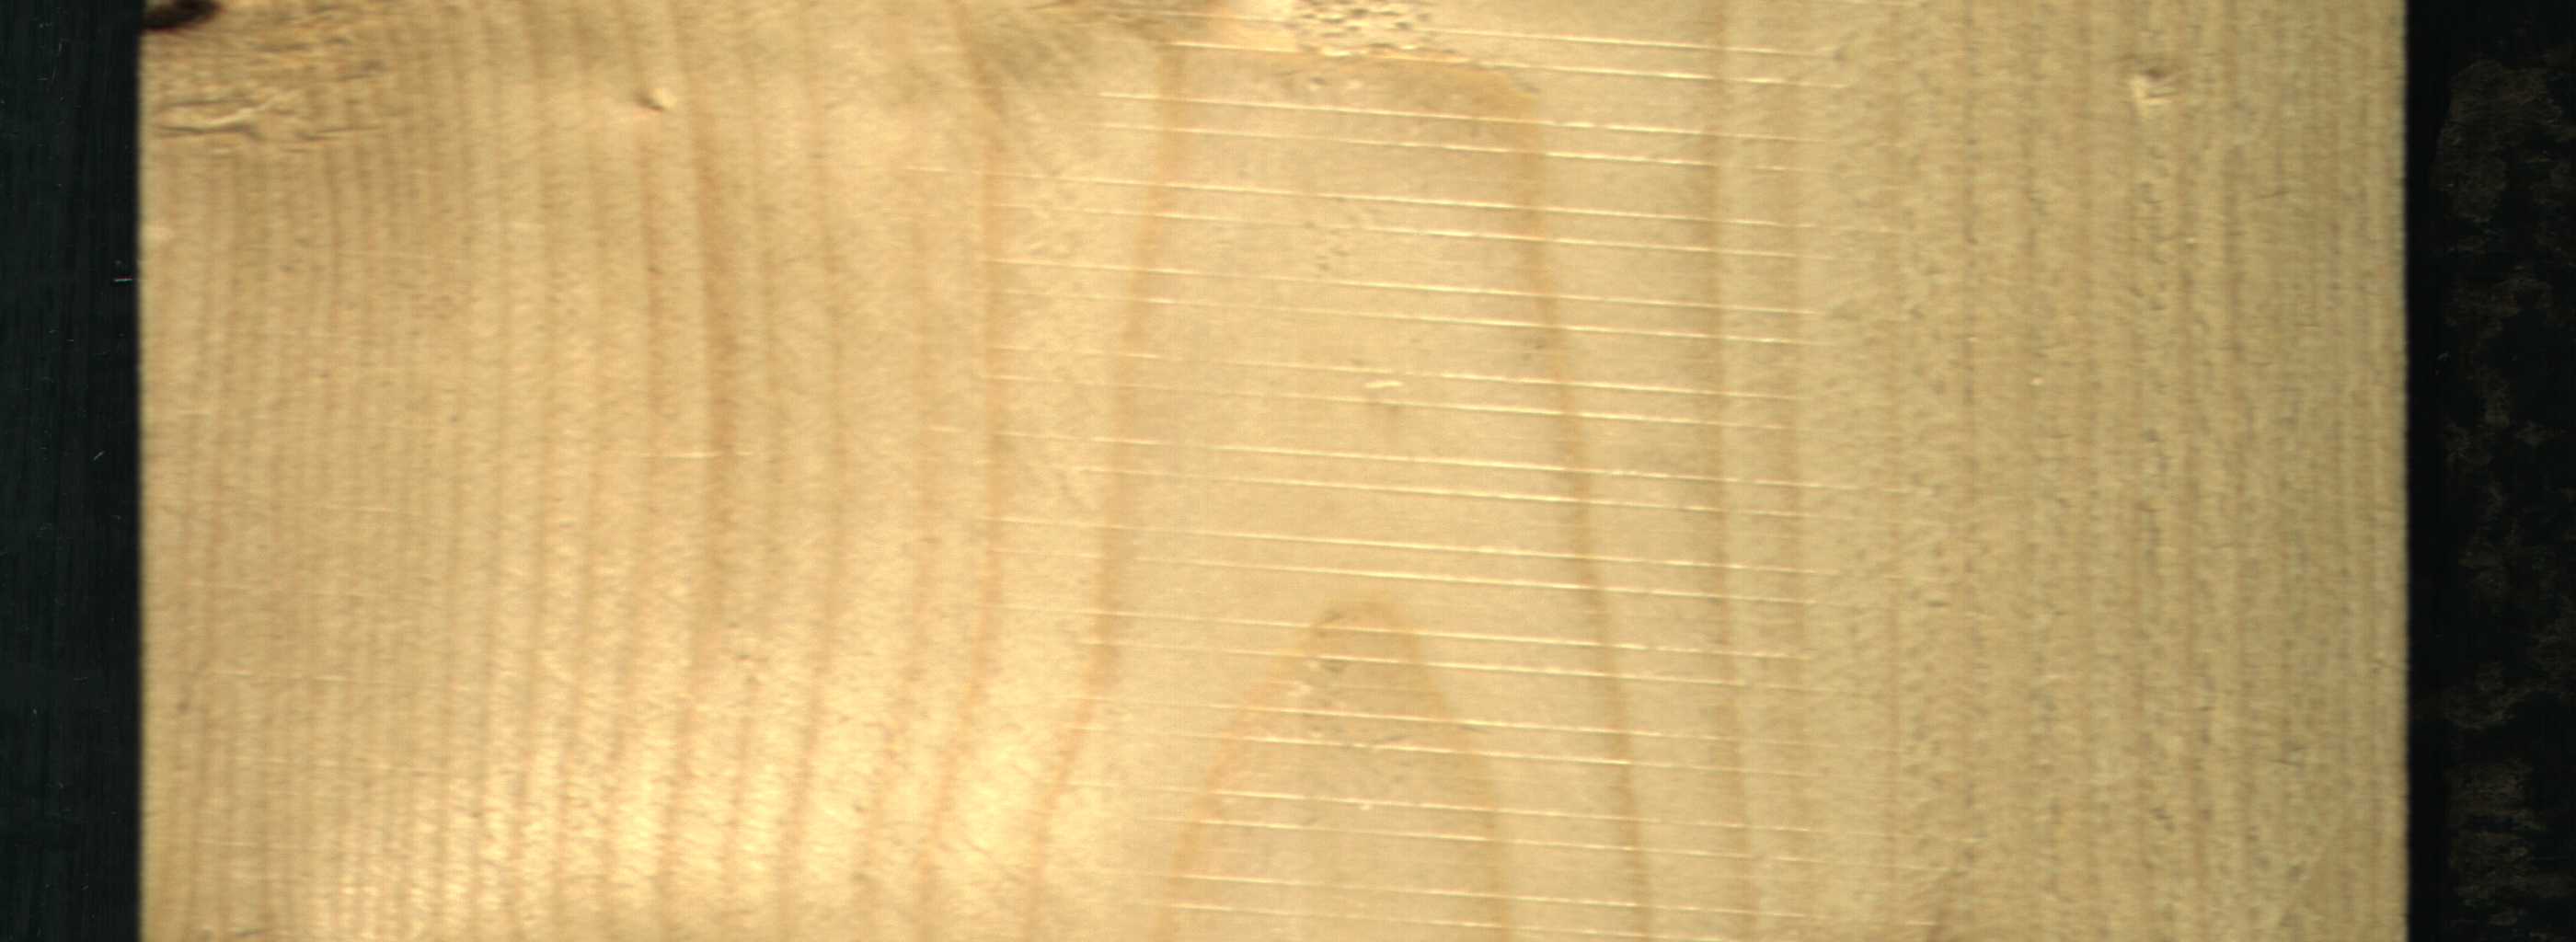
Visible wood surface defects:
Dead_Knot